Question: Count the number of objects in the diagram.
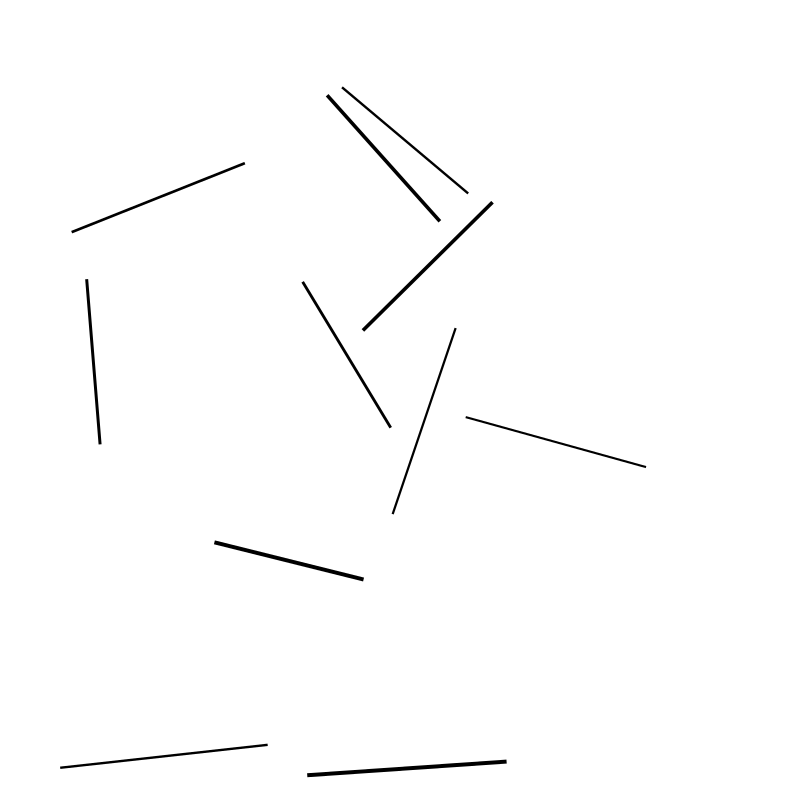
Answer: 11